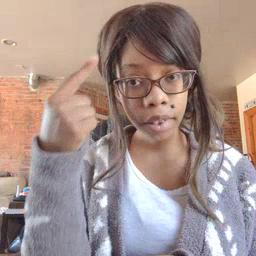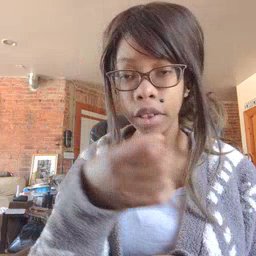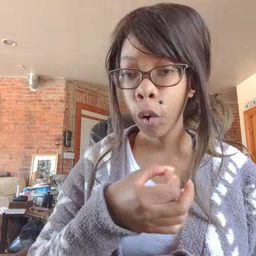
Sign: penny